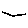
Label: zigzag